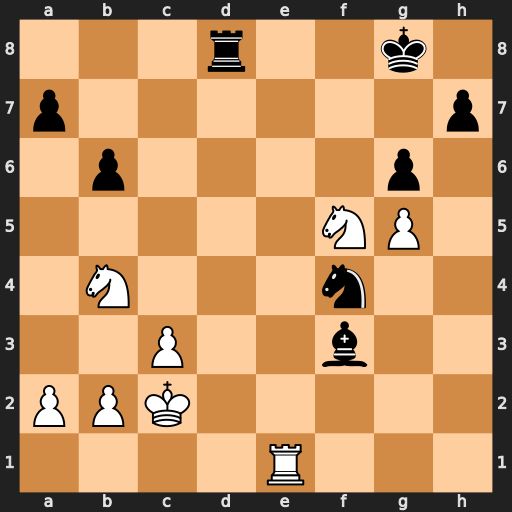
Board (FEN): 3r2k1/p6p/1p4p1/5NP1/1N3n2/2P2b2/PPK5/4R3
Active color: w
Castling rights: -
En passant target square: -
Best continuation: Nh6+ Kf8 Rf1 Ke8 Rxf3